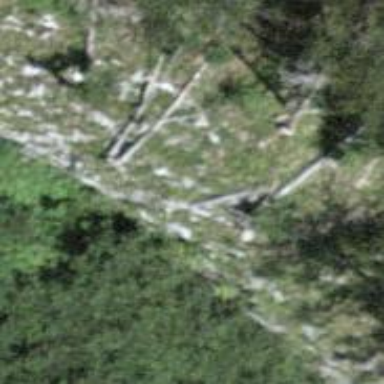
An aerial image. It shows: Cliff in nature.